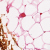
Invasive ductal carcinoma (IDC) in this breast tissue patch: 0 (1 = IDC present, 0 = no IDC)